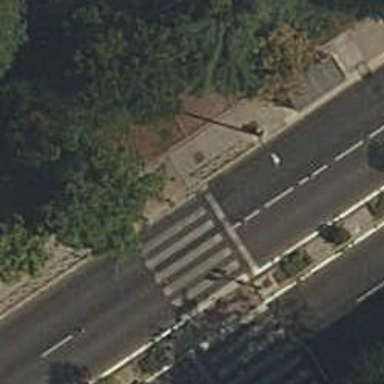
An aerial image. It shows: Road with traffic signals for signaling.